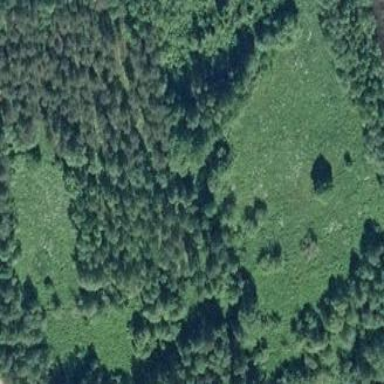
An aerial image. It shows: Beautiful meadow.